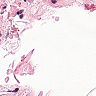
Metastatic tissue present: no